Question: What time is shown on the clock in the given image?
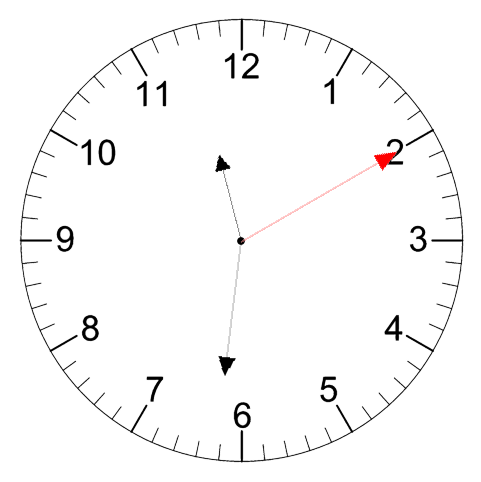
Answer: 11:31:10